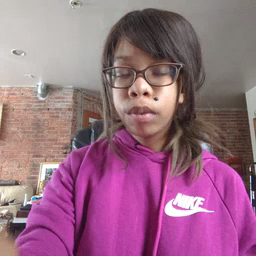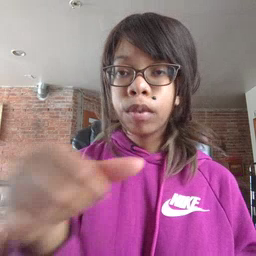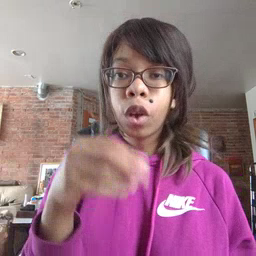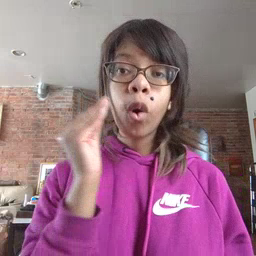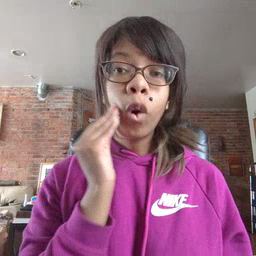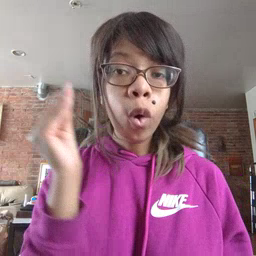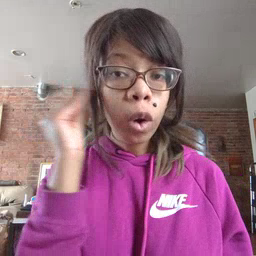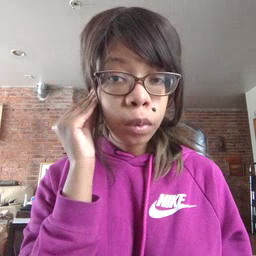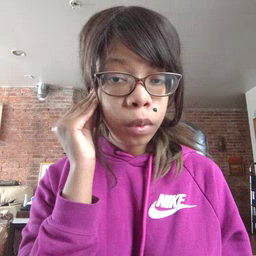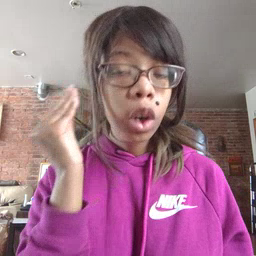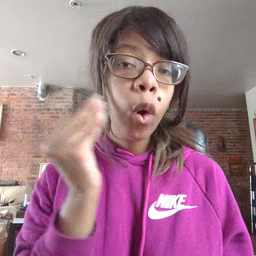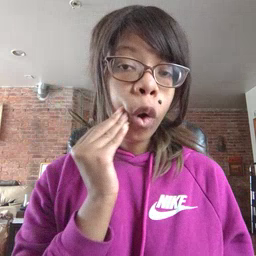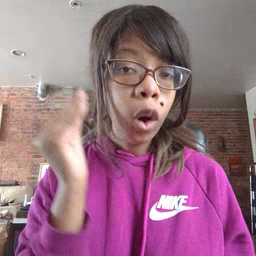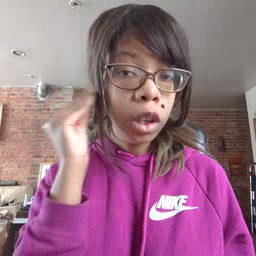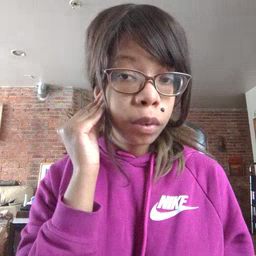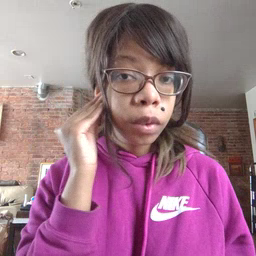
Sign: home